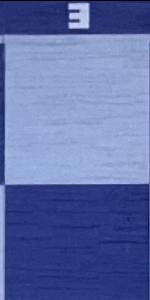
Label: Empty